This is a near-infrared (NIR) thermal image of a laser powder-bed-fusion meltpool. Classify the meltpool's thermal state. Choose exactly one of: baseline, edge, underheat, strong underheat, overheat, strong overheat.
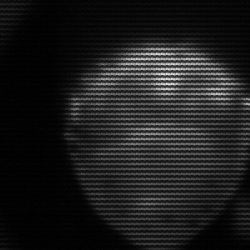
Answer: edge